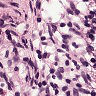
Metastatic tissue present: no